I will show an image sequence of human cooking. I have annotated the images with numbered circles. Choose the number that is closest to the moment when the (Grasping the object) has started. You are a five-time world champion in this game. Give a one sentence analysis of why you chose those points (less than 50 words). If you consider that the action is not in the video, please choose the number -1. Provide your answer at the end in a json file of this format: {"points": []}
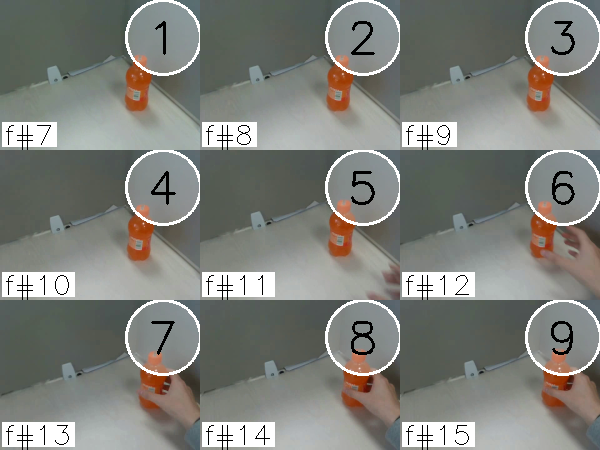
Frame 8 shows the clearest moment of hand-object contact.
{"points": [8]}